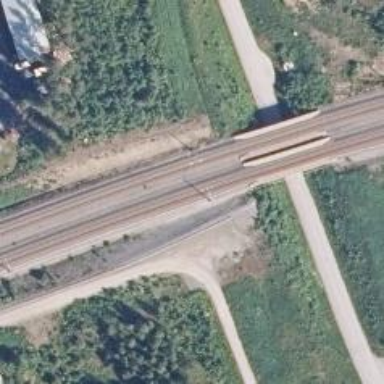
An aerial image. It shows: Railway track with continuous electrified contact line.